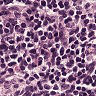
Metastatic tissue present: no